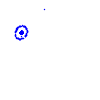
Particle: electron